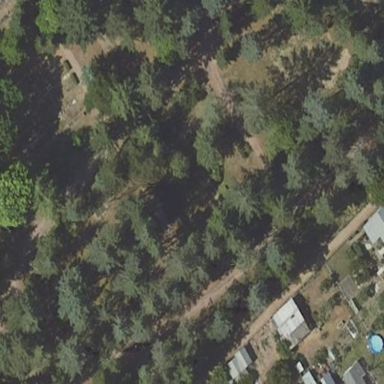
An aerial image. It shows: Graveyard.